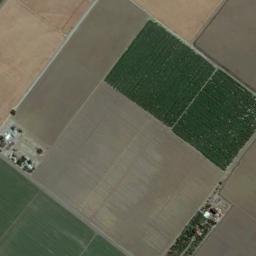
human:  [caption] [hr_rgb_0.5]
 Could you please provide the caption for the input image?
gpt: There are many different crops in rectangular farmlands .

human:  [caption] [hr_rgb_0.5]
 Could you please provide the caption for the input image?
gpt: Several neatly arranged green and brown mixed rectangular farmlands of different sizes .

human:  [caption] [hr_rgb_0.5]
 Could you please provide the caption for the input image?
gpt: Several rectangular farmlands of different colors and sizes are arranged in neat rows and two residential areas are next to the farmlands .

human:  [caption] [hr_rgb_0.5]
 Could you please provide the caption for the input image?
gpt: There are some green and bare rectangular farmland .

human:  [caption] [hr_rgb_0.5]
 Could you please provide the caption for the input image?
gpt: There are several green rectangular farmlands and brown ones .